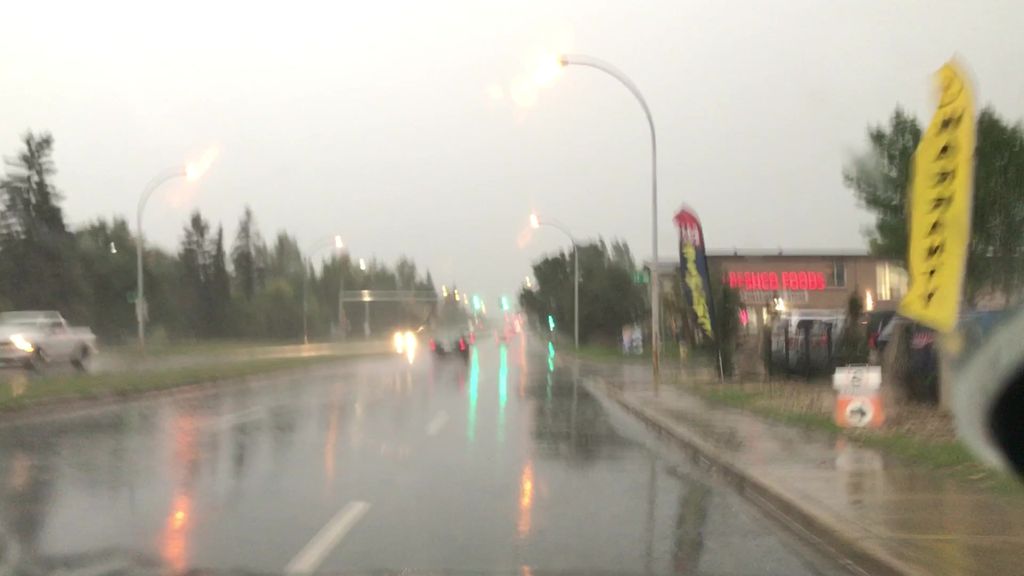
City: edmonton